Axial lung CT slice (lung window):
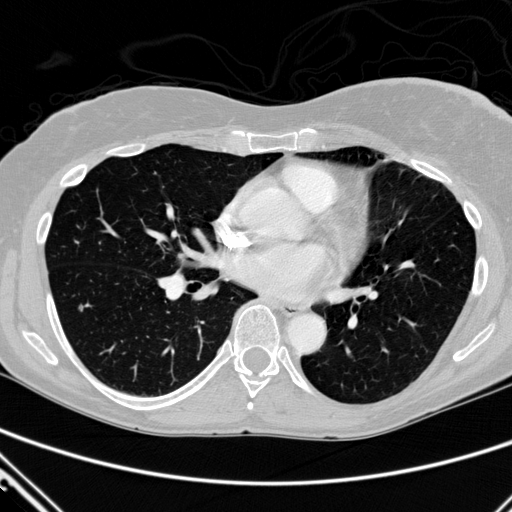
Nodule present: yes
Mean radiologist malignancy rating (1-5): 2.5